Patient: sex M, age 52
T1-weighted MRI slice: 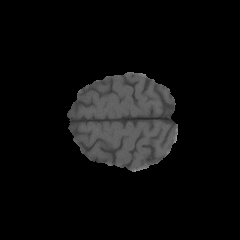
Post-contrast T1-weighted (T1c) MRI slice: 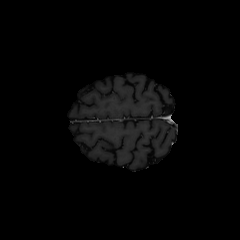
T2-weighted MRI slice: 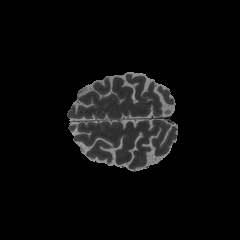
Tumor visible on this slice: no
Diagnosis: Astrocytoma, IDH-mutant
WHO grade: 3